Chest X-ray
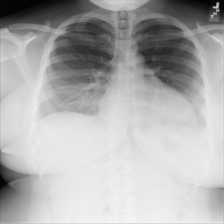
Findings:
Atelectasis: negative
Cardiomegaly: negative
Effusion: negative
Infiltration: negative
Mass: negative
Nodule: negative
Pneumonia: negative
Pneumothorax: negative
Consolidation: negative
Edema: negative
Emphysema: negative
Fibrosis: negative
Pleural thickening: negative
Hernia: negative